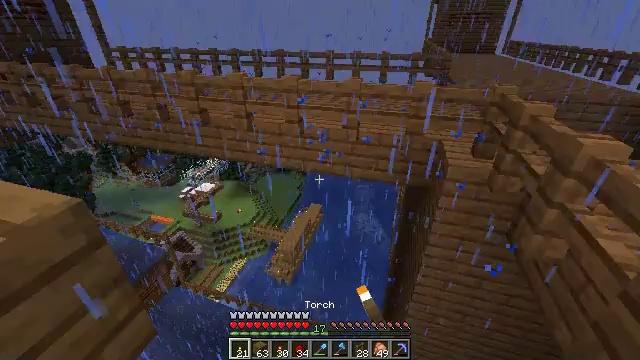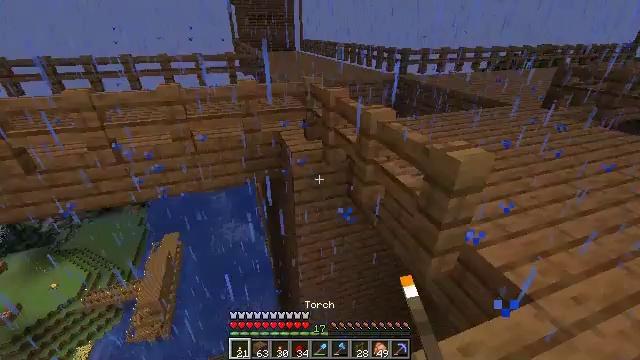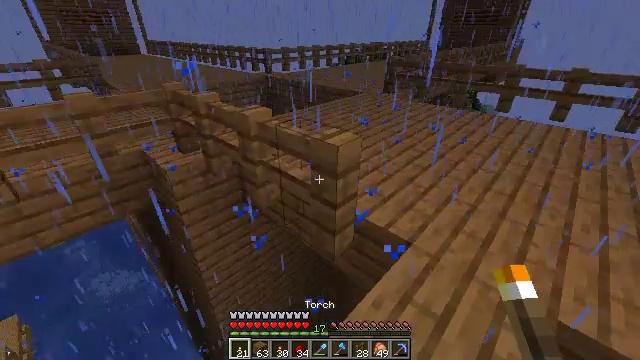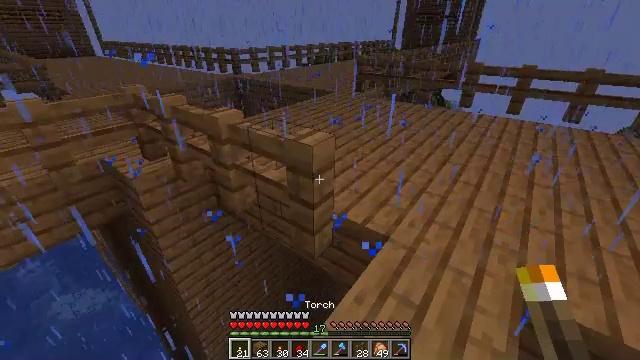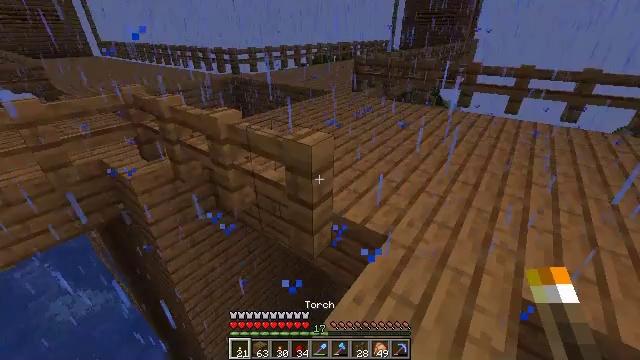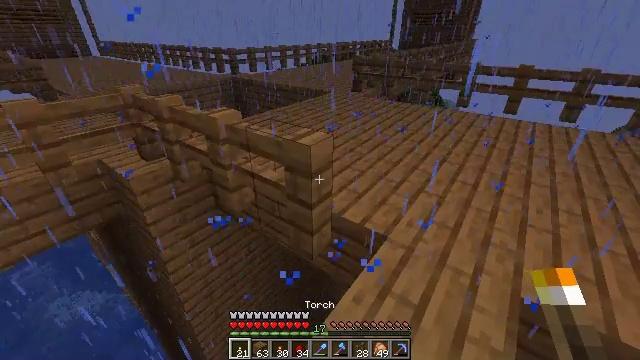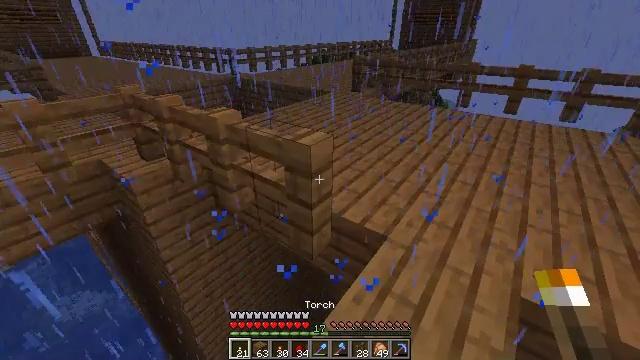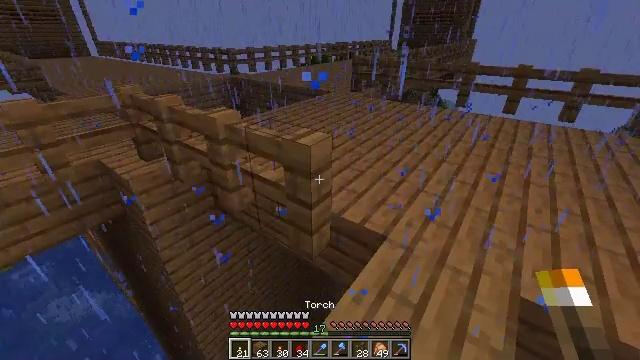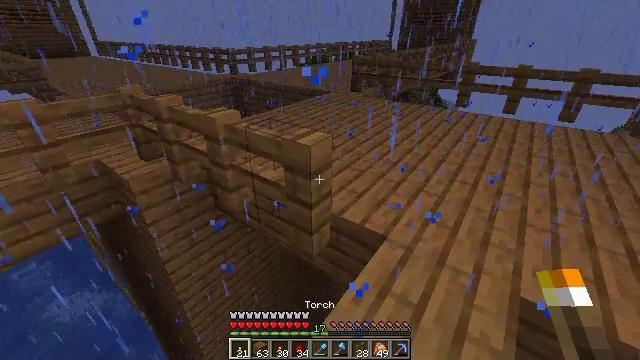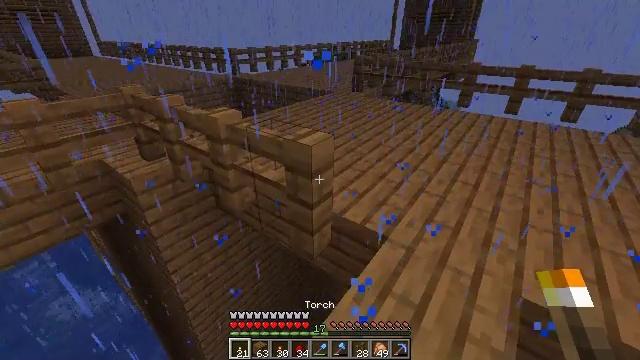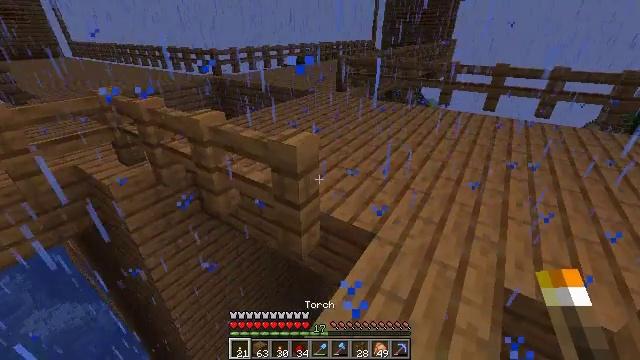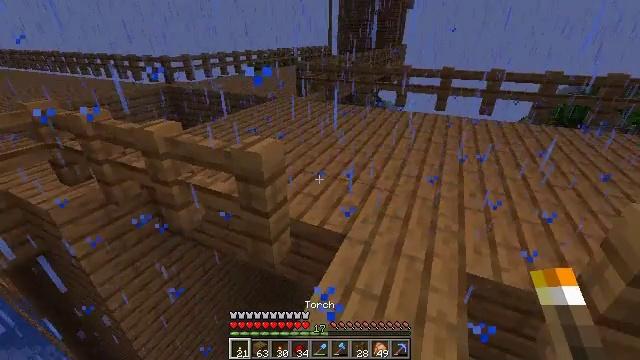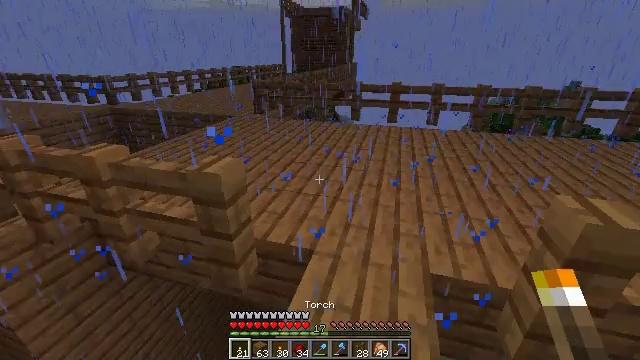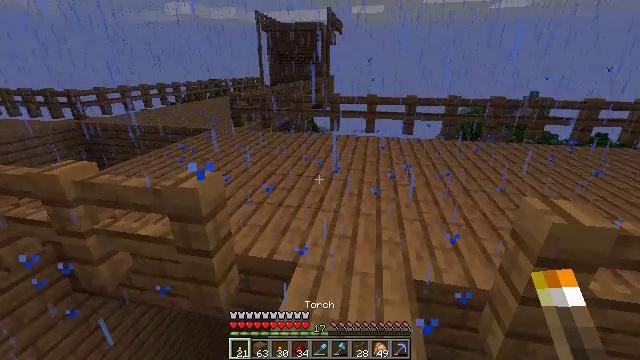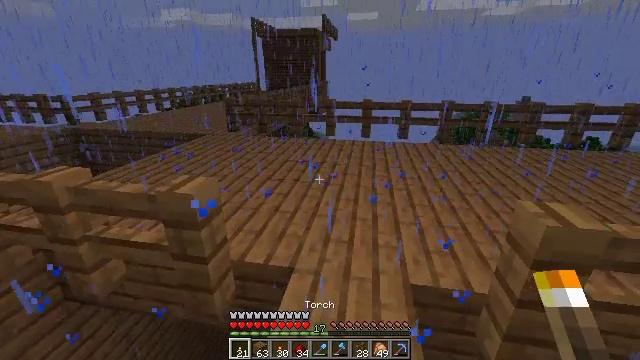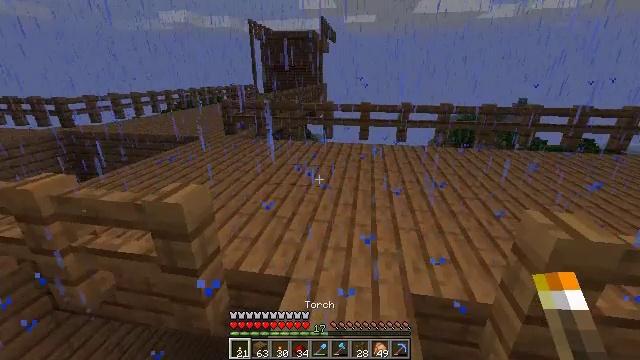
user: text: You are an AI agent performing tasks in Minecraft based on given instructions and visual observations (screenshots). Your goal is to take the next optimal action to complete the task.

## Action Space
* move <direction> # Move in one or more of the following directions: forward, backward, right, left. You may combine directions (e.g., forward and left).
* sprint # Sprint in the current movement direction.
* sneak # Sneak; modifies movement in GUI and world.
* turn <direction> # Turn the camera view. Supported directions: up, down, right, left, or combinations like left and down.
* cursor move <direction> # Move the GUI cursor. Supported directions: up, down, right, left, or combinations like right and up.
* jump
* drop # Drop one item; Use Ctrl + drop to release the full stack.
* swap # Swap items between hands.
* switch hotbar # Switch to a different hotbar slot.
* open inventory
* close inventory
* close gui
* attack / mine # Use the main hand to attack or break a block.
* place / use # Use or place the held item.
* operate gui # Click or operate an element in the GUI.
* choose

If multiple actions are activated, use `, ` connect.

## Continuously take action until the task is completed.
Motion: motion action
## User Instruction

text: Get some spruce planks and craft a spruce pressure plate.
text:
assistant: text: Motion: turn right
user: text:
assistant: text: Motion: turn right
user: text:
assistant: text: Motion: turn right
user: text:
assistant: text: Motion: no_op
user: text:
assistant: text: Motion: no_op
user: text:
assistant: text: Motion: no_op
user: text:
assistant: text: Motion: no_op
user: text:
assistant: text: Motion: no_op
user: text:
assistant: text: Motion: no_op
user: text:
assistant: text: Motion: turn right
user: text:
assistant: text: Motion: turn right and up
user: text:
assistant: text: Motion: turn right and up
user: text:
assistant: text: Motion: turn right and up
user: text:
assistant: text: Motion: turn up
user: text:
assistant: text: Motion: move forward
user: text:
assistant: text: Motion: move forward
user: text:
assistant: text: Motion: move forward
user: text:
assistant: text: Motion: move forward
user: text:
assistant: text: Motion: move forward
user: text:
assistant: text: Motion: move forward
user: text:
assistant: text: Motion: move forward
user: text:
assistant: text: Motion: move forward
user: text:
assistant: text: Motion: move forward
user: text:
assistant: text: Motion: move forward, turn right
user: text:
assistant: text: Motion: move forward, sprint, turn right
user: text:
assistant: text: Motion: move forward, sprint, turn right
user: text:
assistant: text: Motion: move forward, sprint, turn right and up
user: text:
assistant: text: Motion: move forward, sprint, turn right and up
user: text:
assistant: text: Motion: move forward, turn right
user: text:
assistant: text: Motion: move forward, turn right